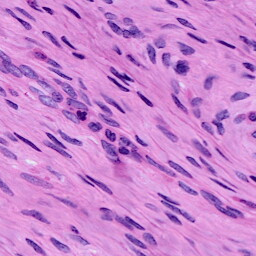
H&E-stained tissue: Cervix